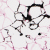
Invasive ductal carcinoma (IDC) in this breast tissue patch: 0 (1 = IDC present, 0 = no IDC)